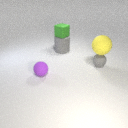
small purple rubber sphere in front of small gray rubber sphere